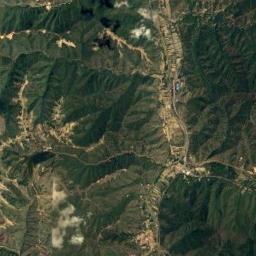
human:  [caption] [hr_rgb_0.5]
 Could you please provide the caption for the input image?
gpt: There is a winding and clear river between the mountains .

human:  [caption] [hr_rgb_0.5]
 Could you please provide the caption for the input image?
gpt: The folded mountain consists of a number of ridges and valleys and is covered with dense vegetation .

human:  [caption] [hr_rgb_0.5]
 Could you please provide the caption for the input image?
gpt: The mountain is full of green plants with lines of bare land .

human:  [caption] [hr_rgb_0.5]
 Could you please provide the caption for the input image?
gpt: Many trees are on the mountain .

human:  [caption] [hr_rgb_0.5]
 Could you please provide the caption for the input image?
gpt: There are some ridges and buildings on the green mountain .